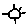
Label: sun